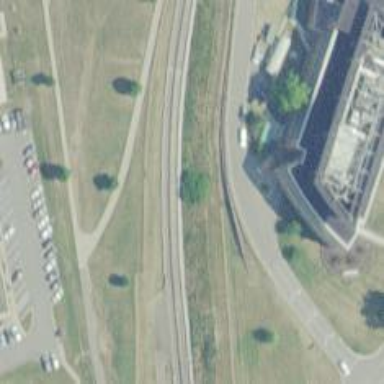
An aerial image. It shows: Bus guideway road.